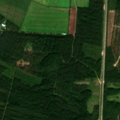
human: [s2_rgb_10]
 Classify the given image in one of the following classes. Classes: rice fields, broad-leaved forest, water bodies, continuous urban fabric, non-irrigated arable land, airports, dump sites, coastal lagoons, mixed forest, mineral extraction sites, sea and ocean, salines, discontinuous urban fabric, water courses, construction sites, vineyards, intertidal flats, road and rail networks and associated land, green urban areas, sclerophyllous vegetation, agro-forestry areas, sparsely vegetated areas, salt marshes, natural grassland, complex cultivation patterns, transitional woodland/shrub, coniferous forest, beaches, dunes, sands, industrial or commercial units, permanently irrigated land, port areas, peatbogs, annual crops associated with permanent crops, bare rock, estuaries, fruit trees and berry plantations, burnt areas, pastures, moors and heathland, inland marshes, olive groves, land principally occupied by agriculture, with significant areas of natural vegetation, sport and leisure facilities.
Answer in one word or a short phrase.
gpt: non-irrigated arable land, land principally occupied by agriculture, with significant areas of natural vegetation, coniferous forest, mixed forest